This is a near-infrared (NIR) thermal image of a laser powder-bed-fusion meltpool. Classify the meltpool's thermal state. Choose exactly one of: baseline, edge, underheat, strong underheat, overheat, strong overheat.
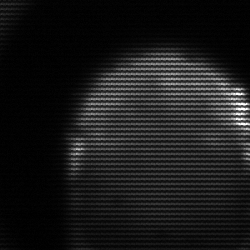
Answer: edge